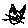
Label: cat